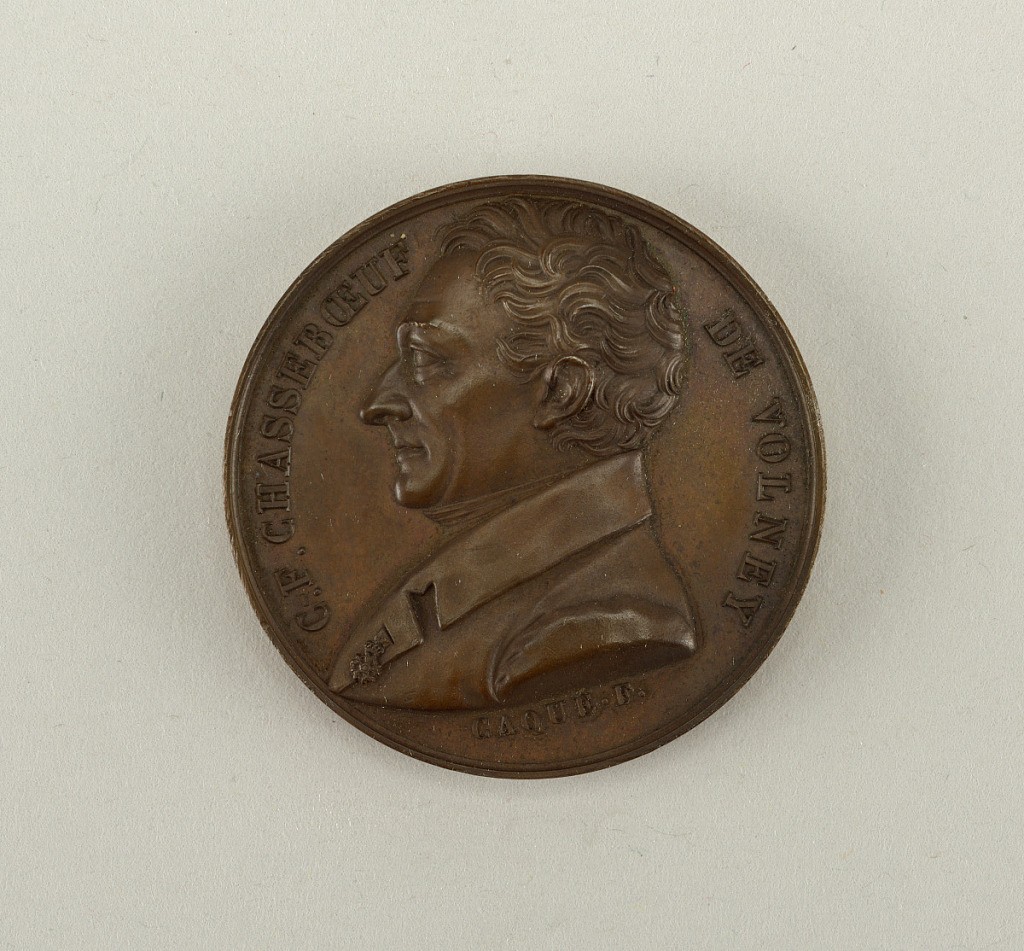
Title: Galerie métallique des grands hommes français (Great Men of France)
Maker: Armand-Auguste Caqué, French, 1793 - 1881
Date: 1822
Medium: Cast bronze
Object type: Medal
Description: Bust of Constantin François de Chassebœuf, comte de Volney (1757 - 1820) to the left.